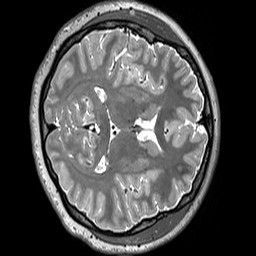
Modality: T2w
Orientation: axial
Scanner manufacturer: siemens
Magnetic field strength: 3 T
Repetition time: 3.2 s
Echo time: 0.406 s